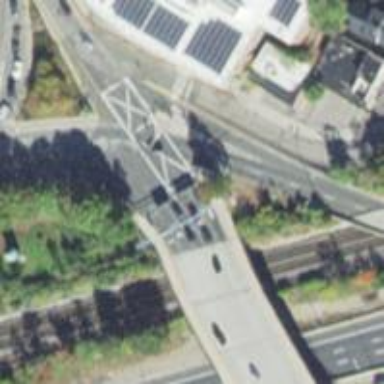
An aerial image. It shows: Primary highway bridge with asphalt surface. It features circular junction.